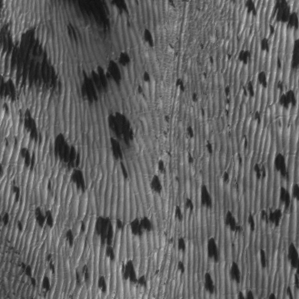
Label: frost